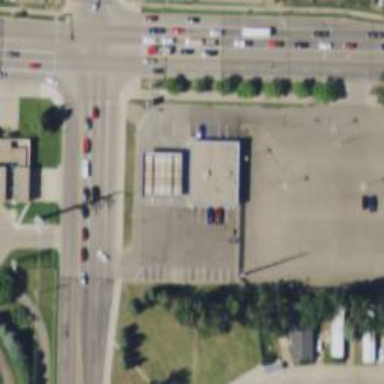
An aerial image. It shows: Convenience shop.